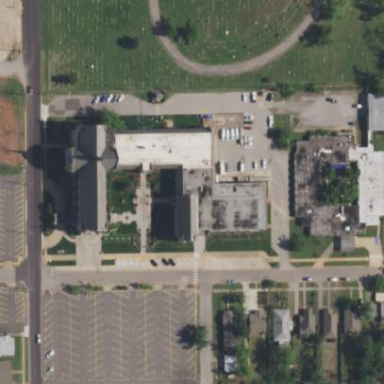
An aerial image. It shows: Beautiful church building.